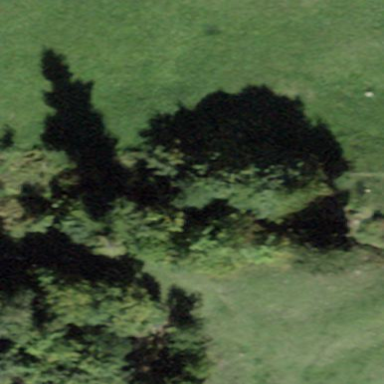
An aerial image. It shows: Forest area.